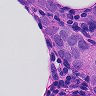
Metastatic tissue present: yes